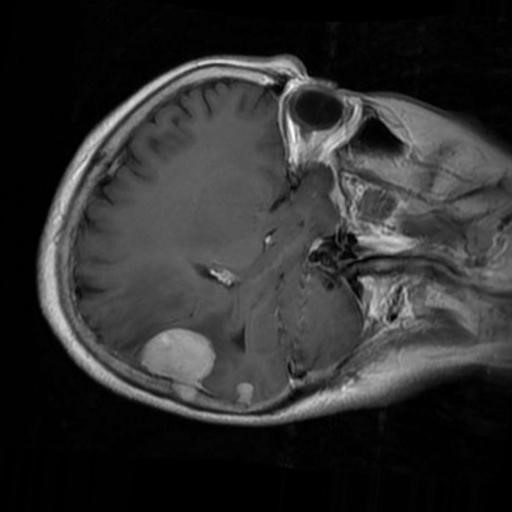
Label: brain_menin